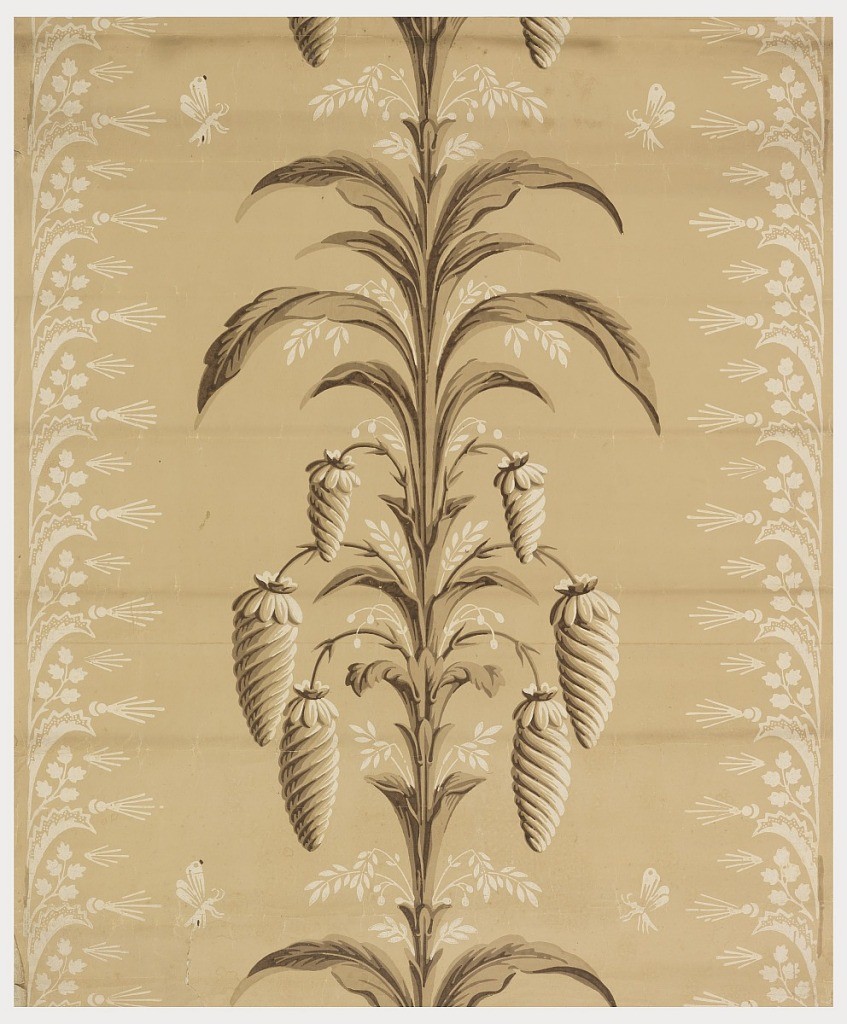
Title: Sidewall
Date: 1810–20
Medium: Block-printed
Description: Taupe ground, stylized plant with unusual seed pod pendants, printed in cream and brown.